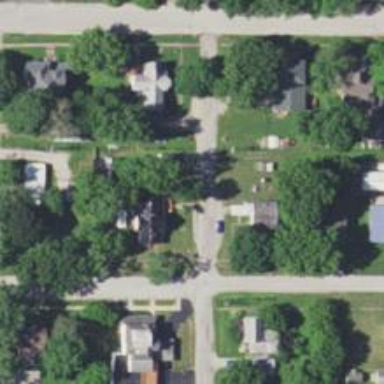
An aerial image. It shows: Alley classified as service road.